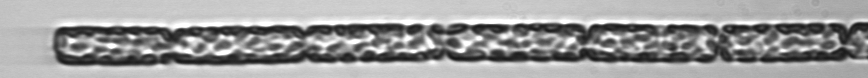
Label: Dactyliosolen_fragilissimus